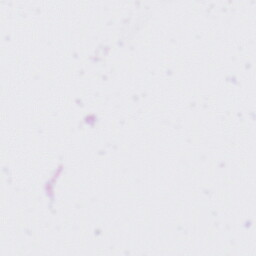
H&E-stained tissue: Liver